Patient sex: F
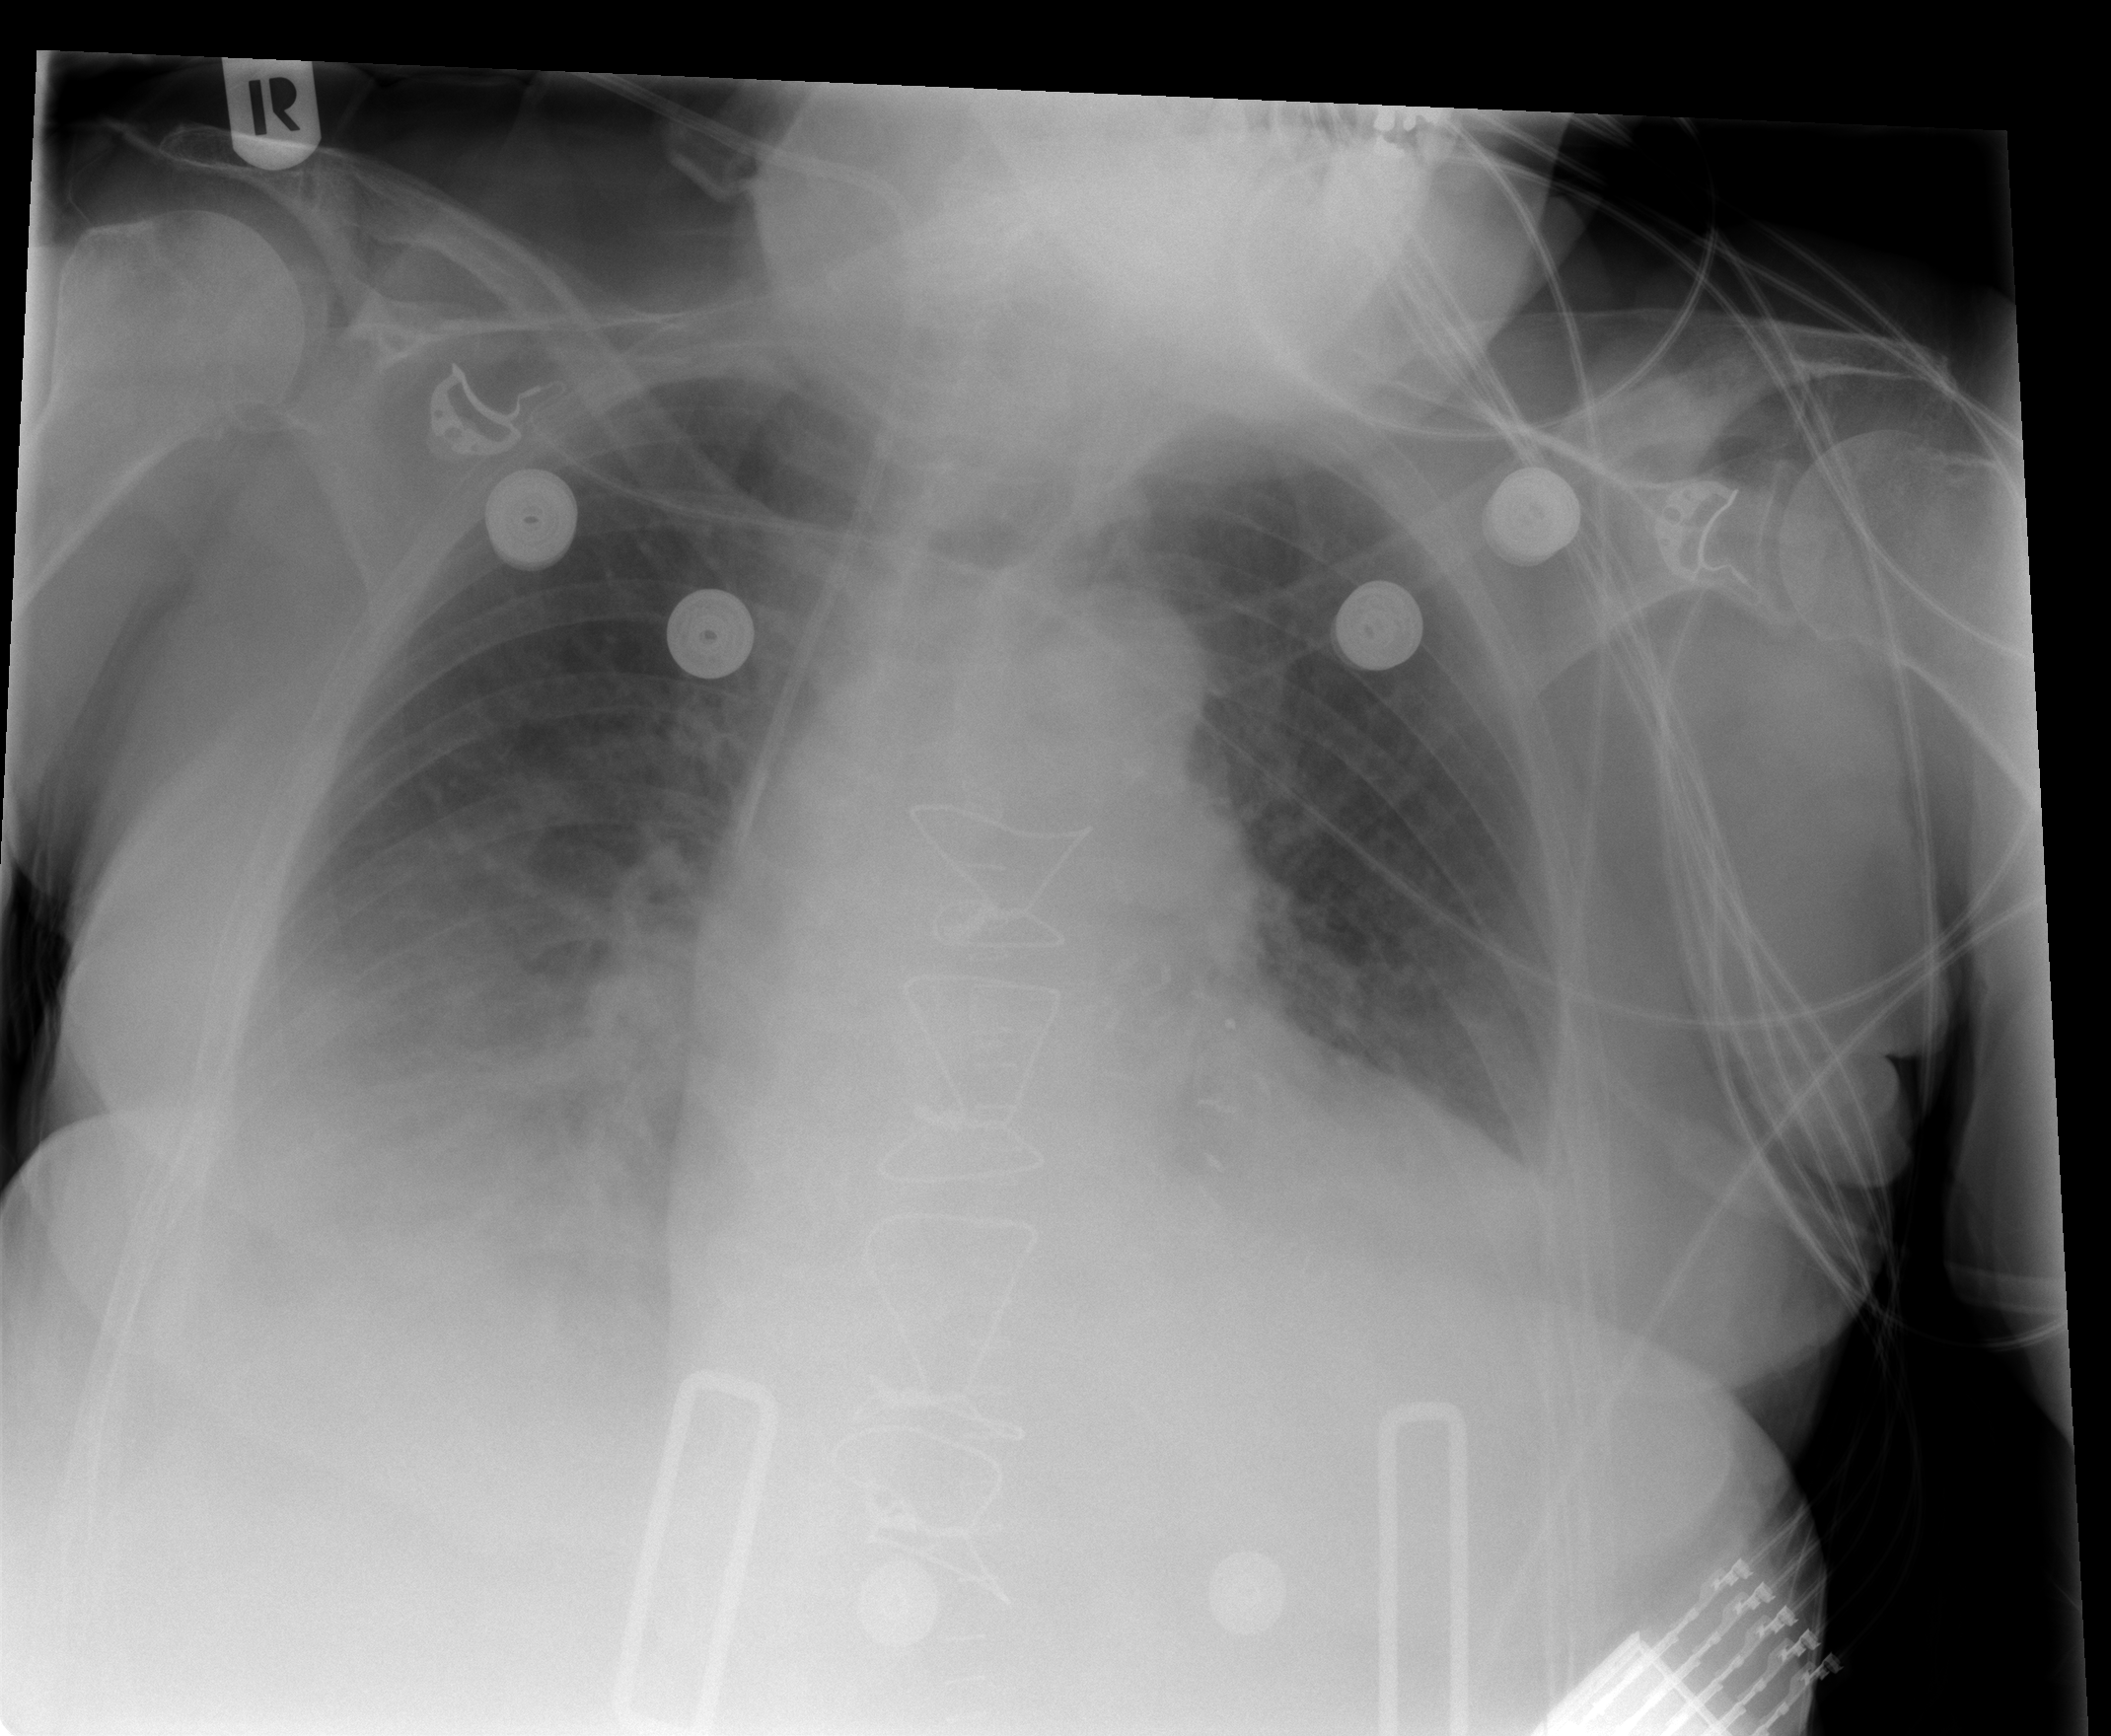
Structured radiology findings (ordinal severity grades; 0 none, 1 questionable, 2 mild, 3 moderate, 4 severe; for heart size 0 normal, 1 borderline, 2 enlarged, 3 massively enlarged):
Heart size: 3
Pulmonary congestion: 0
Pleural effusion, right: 2
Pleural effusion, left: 2
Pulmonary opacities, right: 0
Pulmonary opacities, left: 0
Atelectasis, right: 2
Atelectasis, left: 2